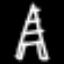
Label: The Eiffel Tower